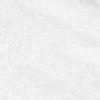
Label: no_change